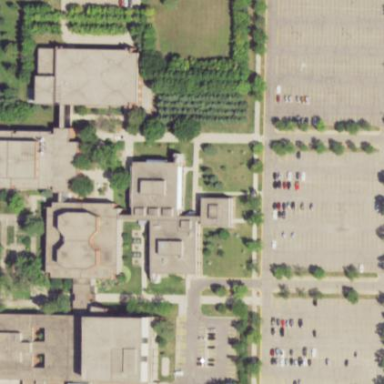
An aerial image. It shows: University building.